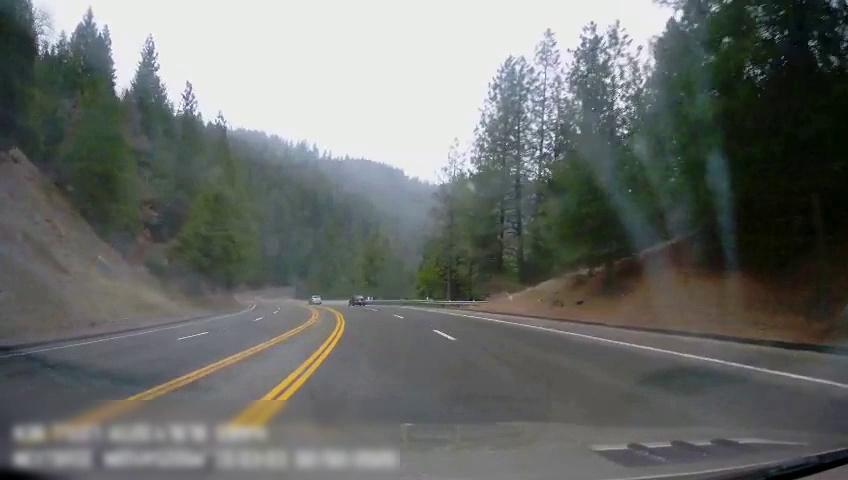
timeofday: Day
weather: Cloudy
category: Drivable Space
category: Vehicles | Car
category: Vehicles | Car
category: Lanes | Alternate Lane
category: Lanes | Alternate Lane
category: Lanes | Alternate Lane
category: Lanes | Current Lane
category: Lanes | Current Lane
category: Lanes | Alternate Lane